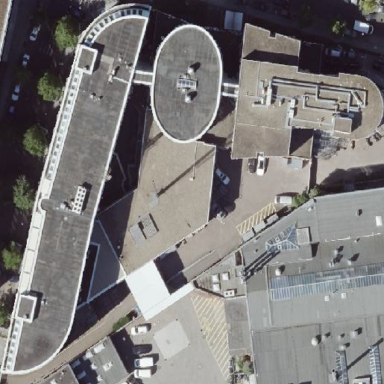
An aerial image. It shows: Office building.